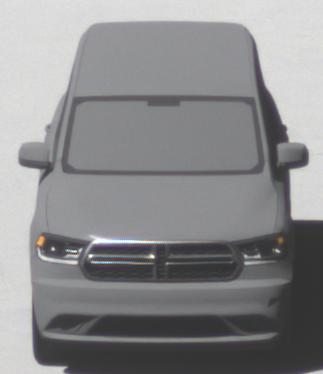
Make: Dodge
Model: Durango
Detailed model: Gen. 3
Model produced from: 2010
Doors: 5
Color: gray
Road condition: dry road
Daytime: midday
Contrast: high contrast